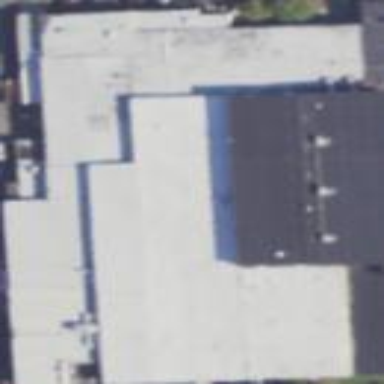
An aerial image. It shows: Industrial building.